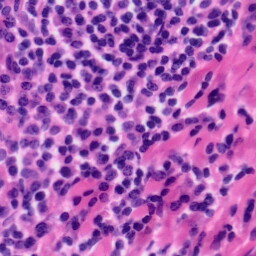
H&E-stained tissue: Tonsil